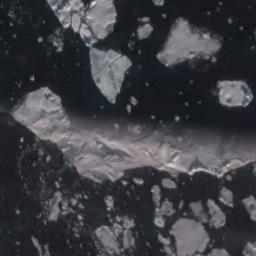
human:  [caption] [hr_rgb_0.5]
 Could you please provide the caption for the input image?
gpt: There is a big ice and many small ice on the deep blue sea .

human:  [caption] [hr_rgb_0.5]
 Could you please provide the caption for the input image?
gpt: There are sea ice of different shapes and sizes .

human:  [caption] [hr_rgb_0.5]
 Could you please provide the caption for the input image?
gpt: Some pieces of sea ice of different sizes float in the deep blue sea .

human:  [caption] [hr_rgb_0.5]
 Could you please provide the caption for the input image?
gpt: A large piece of ice and many small pieces of ice around it are scattered on the deep blue sea .

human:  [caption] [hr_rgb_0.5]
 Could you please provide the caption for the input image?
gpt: There are some blocks of sea ice .